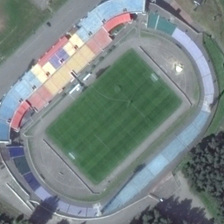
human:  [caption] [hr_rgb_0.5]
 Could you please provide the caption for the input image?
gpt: many trees are planted around the stadium .

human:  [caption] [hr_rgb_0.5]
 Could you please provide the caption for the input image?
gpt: there is a green football field in the gym .

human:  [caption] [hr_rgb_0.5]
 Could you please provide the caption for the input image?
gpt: many trees are planted around the stadium .

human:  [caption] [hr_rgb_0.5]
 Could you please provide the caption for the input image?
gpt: there is a green football field in the gym .

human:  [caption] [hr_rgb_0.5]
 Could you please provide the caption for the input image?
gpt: there is a green football field in the gym .